【题型】选择题　【知识点】函数　【难度】easy
函数$y=f(x)$的反函数$y=f^{-1}(x)$的图象与$y$轴交于点$P(0,2)$（如图所示），则方程$f(x)=0$在$[1,4]$上的根是$x=$（  ）

A．$4$ \quad
B．$3$ \quad
C．$2$ \quad
D．$1$
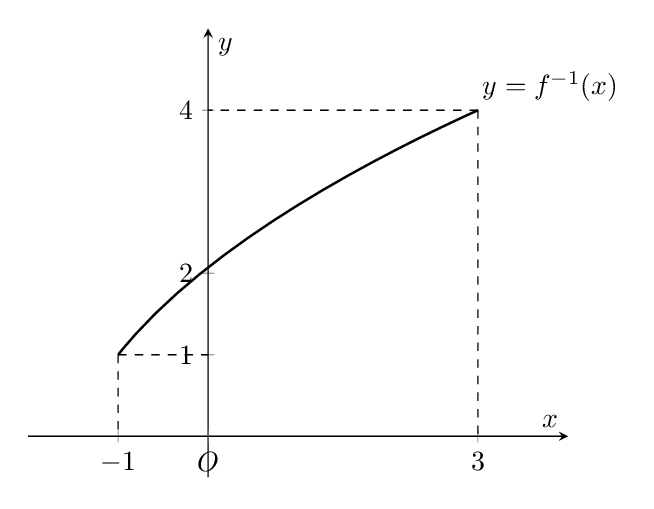
【解答】
\textbf{【答案】}C

\vspace{0.3cm}
\textbf{【分析】}根据原函数和反函数的图象关于$y=x$对称，由题知，反函数的图象与$y$轴的交点，进而可知原函数的图象在$x$轴上的交点，继而得到方程的根．

\vspace{0.3cm}
\textbf{【解析】}$\because$ 函数$y=f(x)$的反函数$y=f^{-1}(x)$的图象与$y$轴交于点$P(0,2)$，

$\because$ 原函数和反函数的图象关于$y=x$对称，

$\therefore$ 原函数的图象在$x$轴上的交点为$(2,0)$，

$\therefore f(x)=0$的根是$x=2$，故选：C．